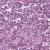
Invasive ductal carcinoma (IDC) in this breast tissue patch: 1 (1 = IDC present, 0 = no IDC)